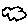
Label: cloud